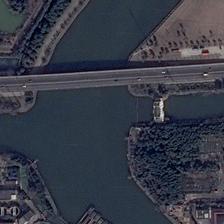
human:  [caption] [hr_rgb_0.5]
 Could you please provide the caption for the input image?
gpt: a long bridge is on the intersection of two rivers .

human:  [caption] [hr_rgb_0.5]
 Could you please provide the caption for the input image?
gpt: here is the junction of two rivers while there is a slender bridge across the river .

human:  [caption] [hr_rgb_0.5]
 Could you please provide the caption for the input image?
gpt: a bridge is on the crossed position of two rivers with some buildings on two sides of them .

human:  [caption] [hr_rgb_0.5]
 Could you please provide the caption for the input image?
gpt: some buildings and green trees are close to branches of a river with bridge .

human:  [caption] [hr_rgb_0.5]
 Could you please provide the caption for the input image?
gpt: a bridge is on the crossed position of two rivers with some buildings on two sides of them .